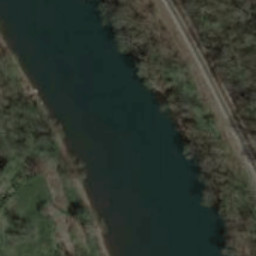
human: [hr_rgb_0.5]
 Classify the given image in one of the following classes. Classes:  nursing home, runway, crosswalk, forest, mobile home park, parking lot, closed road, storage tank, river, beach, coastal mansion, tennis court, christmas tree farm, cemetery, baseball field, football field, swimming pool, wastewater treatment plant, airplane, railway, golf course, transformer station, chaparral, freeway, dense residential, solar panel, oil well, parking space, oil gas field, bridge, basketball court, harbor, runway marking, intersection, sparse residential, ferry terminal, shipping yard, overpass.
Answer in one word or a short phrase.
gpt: river